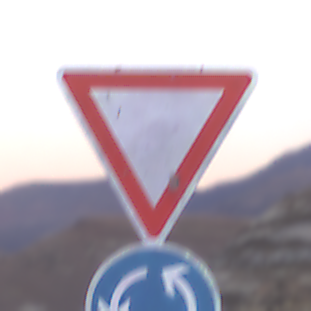
Verkehrszeichen: VorfahrtGewaehren
Zusatzzeichen unten: Kreisverkehr
Umgebung: Outdoor, Nature
Tageszeit: Dusk
Wetter: Clear
Licht: Natural
Jahreszeit: NotSpecified
Kontrast: LowContrast